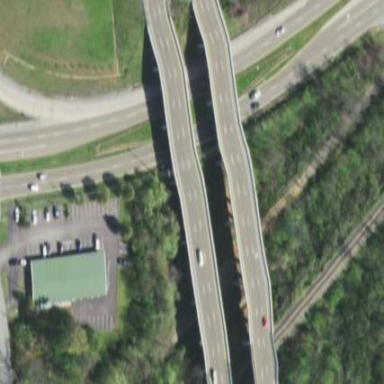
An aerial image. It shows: Man-made bridge that serves as overpass.